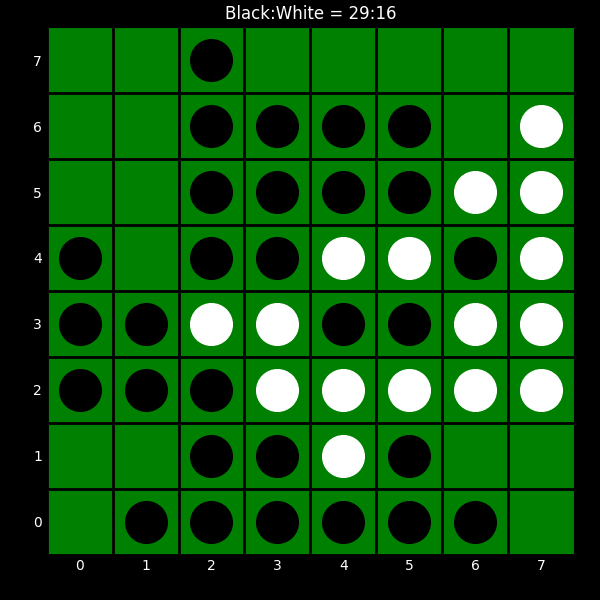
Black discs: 29
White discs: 16